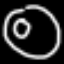
Label: donut